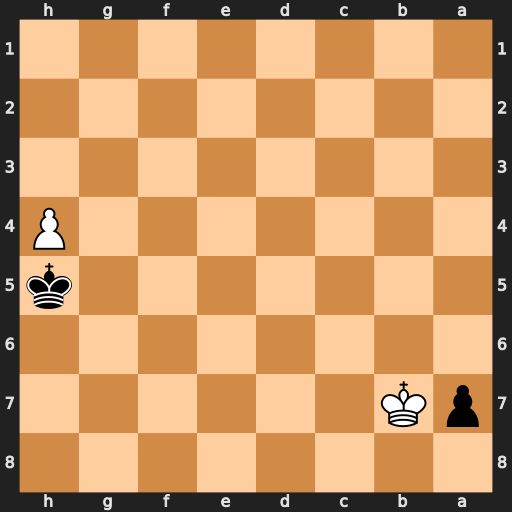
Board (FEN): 8/pK6/8/7k/7P/8/8/8
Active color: b
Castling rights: -
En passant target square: -
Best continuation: a5 Kb6 a4 Kb5 a3 Ka4 a2